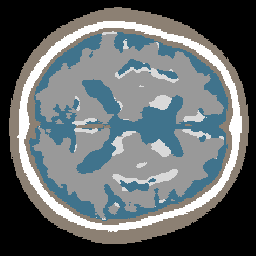
Label: no_lesion